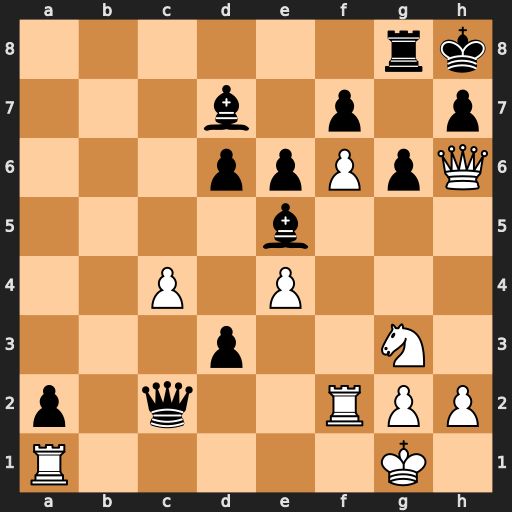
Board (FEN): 6rk/3b1p1p/3ppPpQ/4b3/2P1P3/3p2N1/p1q2RPP/R5K1
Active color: w
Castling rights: -
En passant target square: -
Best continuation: Rxc2 Bxa1 Rxa2